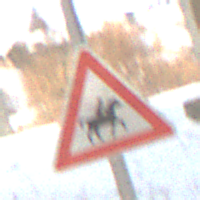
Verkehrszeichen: ReiterLinks
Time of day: MorningAfternoon
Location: Roofed (Suburban)
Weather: PartlyCloudy
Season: Winter
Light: Natural